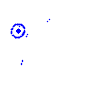
Particle: pion